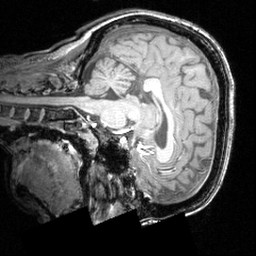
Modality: T1w
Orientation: sagittal
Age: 24
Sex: female
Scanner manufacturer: siemens
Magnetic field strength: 3.951 T
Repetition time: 2.5 s
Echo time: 0.00393 s